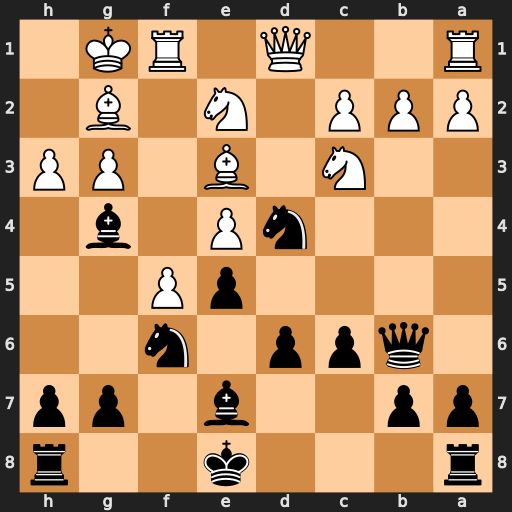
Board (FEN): r3k2r/pp2b1pp/1qpp1n2/4pP2/3nP1b1/2N1B1PP/PPP1N1B1/R2Q1RK1
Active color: b
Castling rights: kq
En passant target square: -
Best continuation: Nxe2+ Qxe2 Bxe2